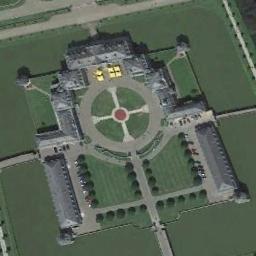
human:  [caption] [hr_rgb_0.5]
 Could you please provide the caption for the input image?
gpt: The palace on the lawn has some gray palaces of different sizes .

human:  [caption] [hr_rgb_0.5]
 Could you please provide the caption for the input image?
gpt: The palace is on the grass .

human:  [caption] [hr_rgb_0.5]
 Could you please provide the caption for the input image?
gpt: The grass is around the palace .

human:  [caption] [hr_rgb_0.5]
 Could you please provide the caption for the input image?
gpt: The palace is surrounded by lush forests .

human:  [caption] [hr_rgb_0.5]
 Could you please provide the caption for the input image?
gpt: There are green lawns around the palace .